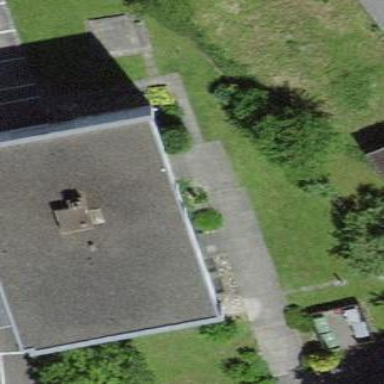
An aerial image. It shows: Apartment building with flat roof.